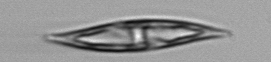
Label: Pleurosigma